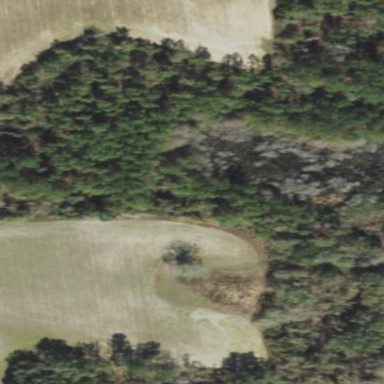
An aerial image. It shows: Forest area dominated by needle-leaved trees.